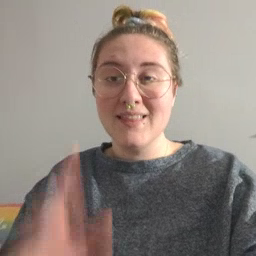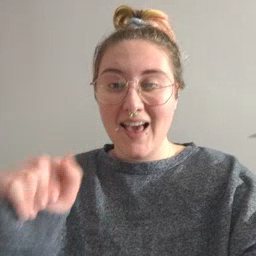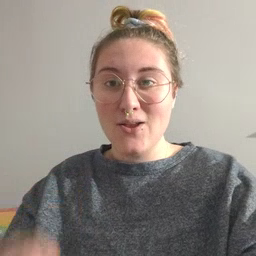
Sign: loud